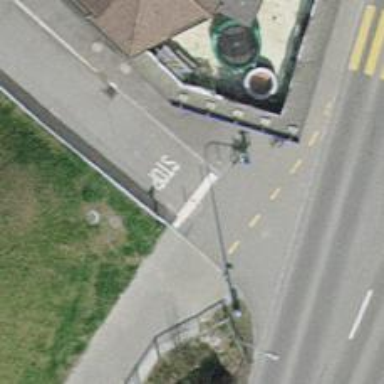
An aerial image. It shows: Road with stop sign and bollard barrier.